Question: I want to implement a radio group with icons representing themselves. And I've found the documentation from <URL>:
> Icon Radio ButtonsYou can also have a radio button that's an icon button; that is, one that's primarily identified by its icon and has little or no text. If the button's off, it appears to be sticking in. If the button's on, it appears to be pressed in. (An icon button cannot display the mixed state.)You can create an group of icon radio buttons in either Interface Builder or programmatically. If you use Interface Builder, start with a matrix of push buttons. If you create it programmatically, create an matrix of buttons. Then change the matrix's tracking mode to NSRadioModeMatrix. Change the buttons' types to NSPushOnPushOffButton, their image positions to NSImageOnly, their bezel types to a square bezel type. Finally set their images to what you want.
So, I wrote the following code:
'''
// self.matrix is bound in IB whose tracking mode is NSRadioModeMatrix
NSArray *cellArray = [self.matrix cells];
// Set the button type to NSPushOnPushOffButton
[[cellArray objectAtIndex:0] setButtonType:NSPushOnPushOffButton];
// Set image position to NSImageOnly
[[cellArray objectAtIndex:0] setImagePosition:NSImageOnly];
// Set bezel type to square bezel type
[[cellArray objectAtIndex:0] setBezelStyle:NSThickSquareBezelStyle];
// Finally set the image
[[cellArray objectAtIndex:0] setImage:[NSImage imageNamed:@"ImageA"]];
// Do it all over again
[[cellArray objectAtIndex:1] setButtonType:NSPushOnPushOffButton];
[[cellArray objectAtIndex:1] setImagePosition:NSImageOnly];
[[cellArray objectAtIndex:1] setBezelStyle:NSThickSquareBezelStyle];
[[cellArray objectAtIndex:1] setImage:[NSImage imageNamed:@"DensityMax"]];
'''
But what I got is not satisfying, the button does not have a bezel border, and does not have a selected 'state', I mean, I cannot tell which one is pushed in currently.

So what am I doing wrong? Please point it out for me, big thanks!
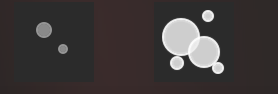
Answer: UPDATE*
If I do not do this full programatically and do it as you have.
I realised you also need to set button cell's visual to bordered in the code
'''
[[cellArray objectAtIndex:0] setBordered:YES];
'''
---
:
'''
NSRect windowContentViewRect = NSMakeRect(_cView.frame.origin.x +10, _cView.frame.origin.y+150, _cView.frame.size.width, _cView.frame.size.height);
NSMatrix* matrix = [[NSMatrix alloc] initWithFrame:windowContentViewRect mode:NSTrackModeMatrix cellClass:[NSButtonCell class] numberOfRows:2 numberOfColumns:1];
[matrix setCellSize:NSMakeSize(100, 100)];
[matrix sizeToCells];
[matrix setNeedsDisplay:YES];
[_cView addSubview: matrix ];
[_cView setNeedsDisplay:YES];
NSArray *cellArray = [matrix cells];
// Set the button type to NSPushOnPushOffButton
[[cellArray objectAtIndex:0] setButtonType:NSPushOnPushOffButton];
// Set bezel type to square bezel type
[[cellArray objectAtIndex:0] setBezelStyle:NSThickSquareBezelStyle];
// Set image position to NSImageOnly
[[cellArray objectAtIndex:0] setImagePosition:NSImageOnly];
// Finally set the image
[[cellArray objectAtIndex:0] setImage:[NSImage imageNamed:@"ImageA"]];
// Do it all over again
[[cellArray objectAtIndex:1] setButtonType:NSPushOnPushOffButton];
[[cellArray objectAtIndex:1] setBezelStyle:NSThickSquareBezelStyle];
[[cellArray objectAtIndex:1] setImagePosition:NSImageOnly];
[[cellArray objectAtIndex:1] setImage:[NSImage imageNamed:@"DensityMax"]];
'''
---